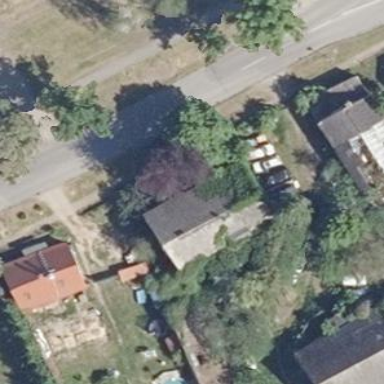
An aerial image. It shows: Detached building with gabled roof covered in black roof tiles.